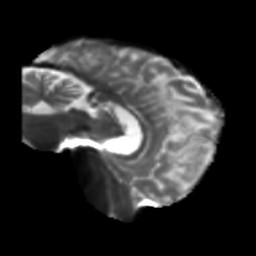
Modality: T2w
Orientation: sagittal
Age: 42
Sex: male
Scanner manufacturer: siemens
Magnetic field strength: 3 T
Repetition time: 5.47 s
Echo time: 0.0854 s